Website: crate-barrel
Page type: delivery-shipping
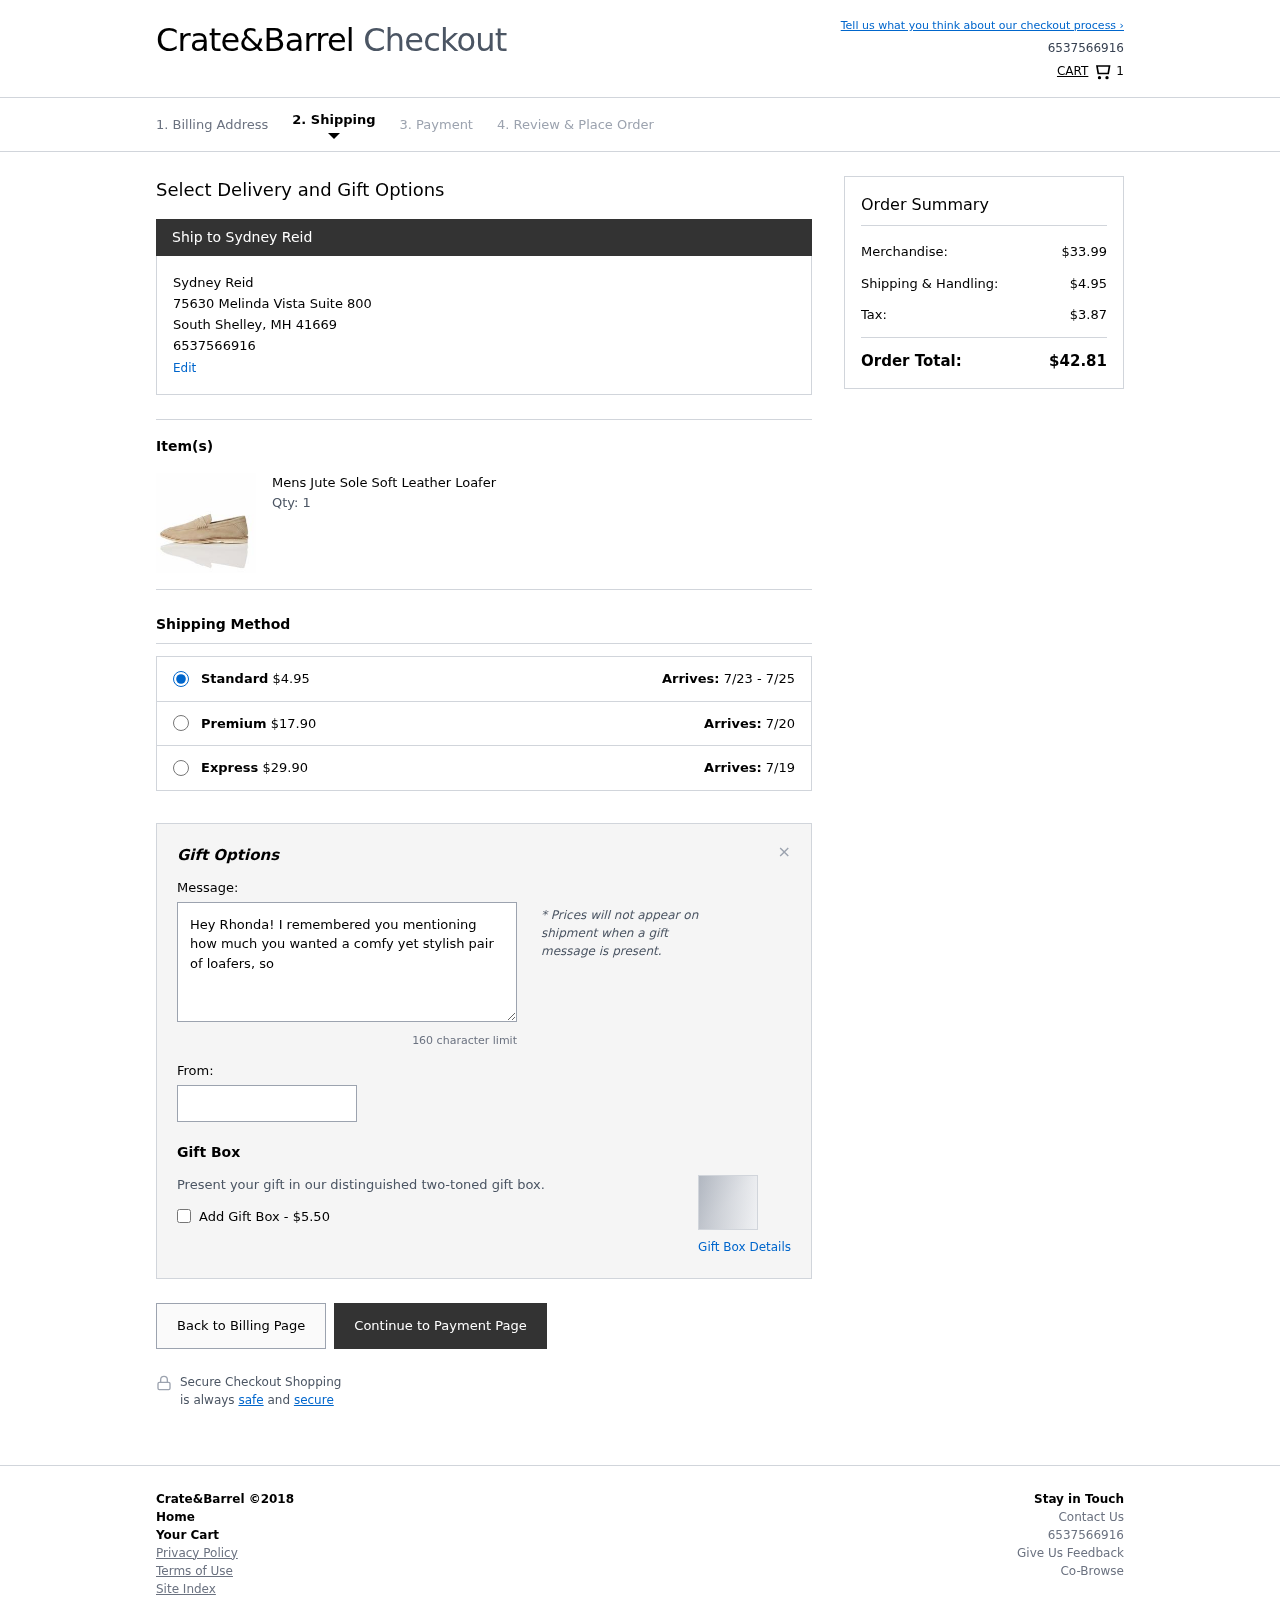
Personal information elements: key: PII_CITY
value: South Shelley
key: PII_FULLNAME
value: Sydney Reid
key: PII_PHONE
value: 6537566916
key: PII_POSTCODE
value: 41669
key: PII_STATE_ABBR
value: MH
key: PII_STREET
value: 75630 Melinda Vista Suite 800
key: PII_FIRSTNAME
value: Sydney
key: PII_LASTNAME
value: Reid
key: PII_FULLNAME2
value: Sydney Reid
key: PII_FULLNAME3
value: Sydney Reid
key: PII_FIRSTNAME2
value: Sydney
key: PII_FIRSTNAME3
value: Sydney
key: PII_LASTNAME2
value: Reid
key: PII_LASTNAME3
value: Reid
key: PII_FIRSTNAME_DERIVED
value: Sydney
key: PII_LASTNAME_DERIVED
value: Reid
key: PII_FULLNAME_DERIVED
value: Sydney Reid
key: PII_NAME_FULL_DERIVED
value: Sydney Reid
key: PII_PHONE_LINE
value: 6916
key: PII_PHONE_SUFFIX
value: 6916
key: PII_PHONE2
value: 6537566916
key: PII_PHONE3
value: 6537566916
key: PII_PHONE_NUMERIC
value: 6537566916
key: PII_PHONE_LINE_NUMERIC
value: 6916
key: PII_PHONE_SUFFIX_NUMERIC
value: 6916
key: PII_PHONE2_NUMERIC
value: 6537566916
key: PII_PHONE3_NUMERIC
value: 6537566916
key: PII_PHONE_DIGITS
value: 6537566916
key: PII_PHONE_LAST4
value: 6916
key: PII_GIFT_MESSAGE
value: Hey Rhonda! I remembered you mentioning how much you wanted a comfy yet stylish pair of loafers, so I couldn’t resist getting you these. I hope they bring a little extra flair to your everyday outfits! Enjoy!
Sydney
Product elements: key: PRODUCT1_NAME
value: Mens Jute Sole Soft Leather Loafer
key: PRODUCT1_QUANTITY
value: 1
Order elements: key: ORDER_NUM_ITEMS
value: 1
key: ORDER_SHIPPING_COST
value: $4.95
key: ORDER_DELIVERY_DATE
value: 7/23 - 7/25
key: PREMIUM_SHIPPING_COST
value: $17.90
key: PREMIUM_DELIVERY_DATE
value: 7/20
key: EXPRESS_SHIPPING_COST
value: $29.90
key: EXPRESS_DELIVERY_DATE
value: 7/19
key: ORDER_SUBTOTAL
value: $33.99
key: ORDER_SHIPPING_COST2
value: $4.95
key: ORDER_TAX
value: $3.87
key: ORDER_TOTAL
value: $42.81